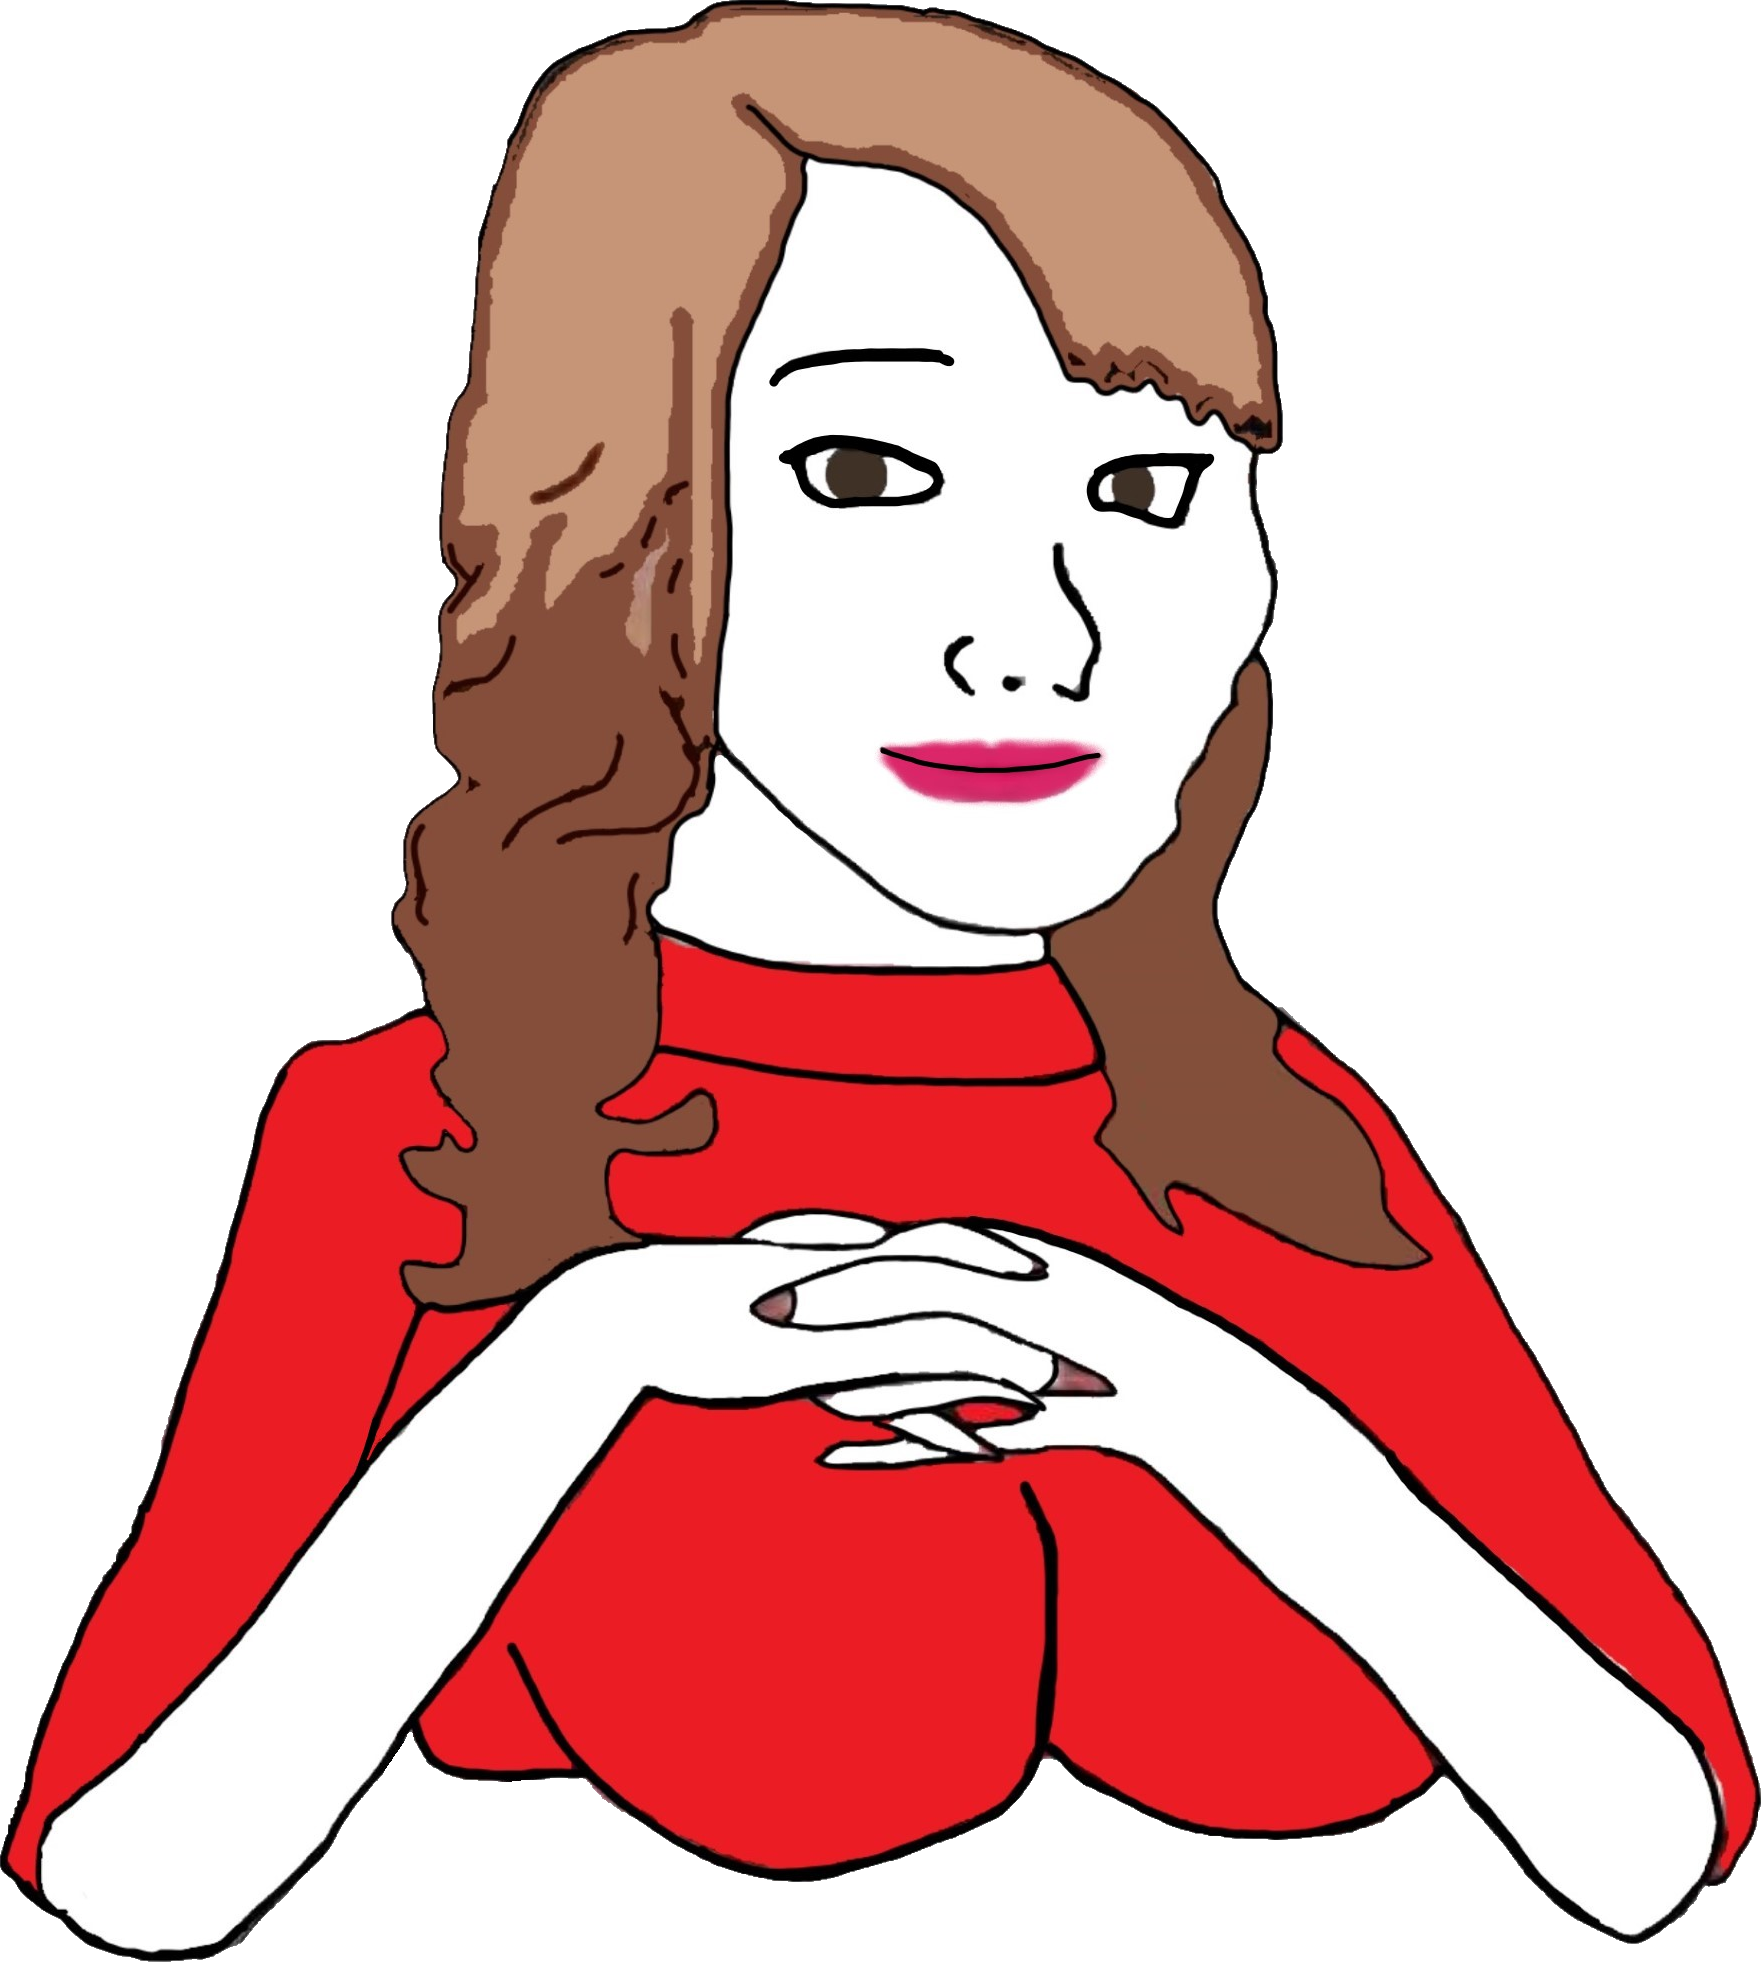
Label: 5_Abusive_Wife